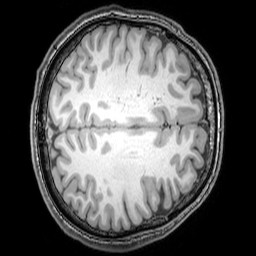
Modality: T1w
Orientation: axial
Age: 24
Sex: male
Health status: healthy
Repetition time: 0.081 s
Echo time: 0.037 s